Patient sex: F
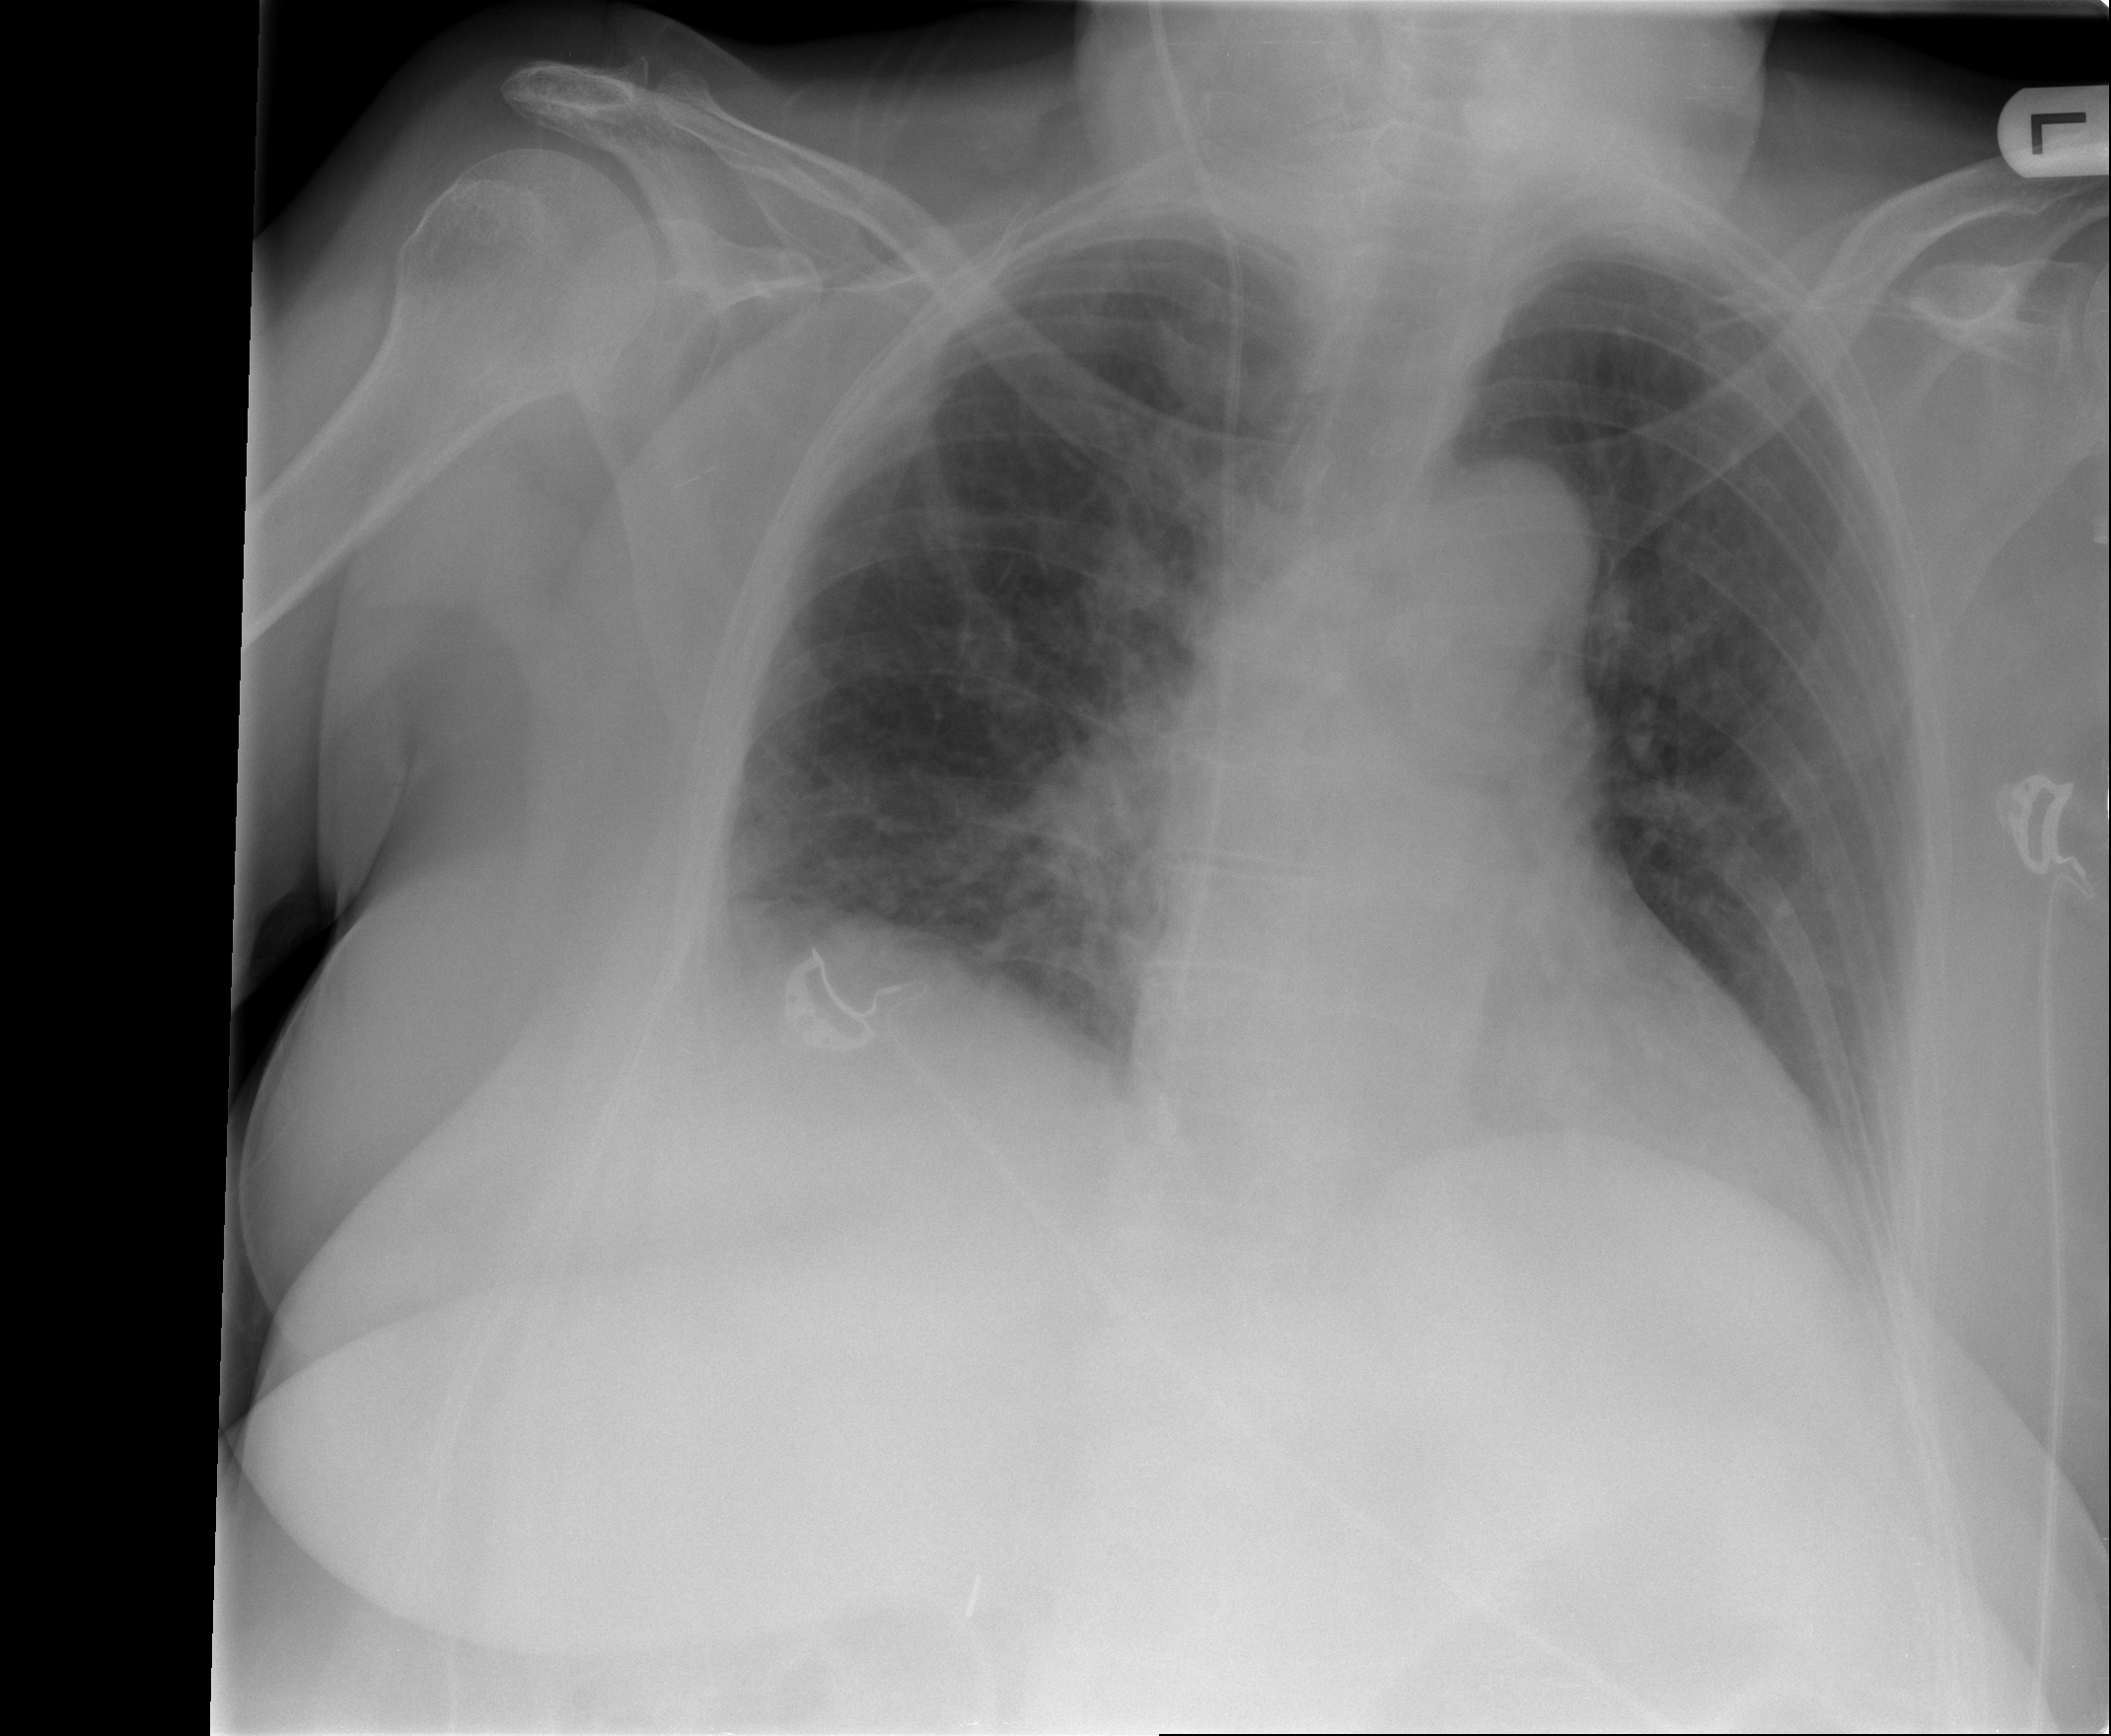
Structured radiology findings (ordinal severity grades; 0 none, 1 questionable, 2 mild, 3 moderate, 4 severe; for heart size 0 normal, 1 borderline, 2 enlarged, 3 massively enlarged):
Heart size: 0
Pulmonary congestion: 2
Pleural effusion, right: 0
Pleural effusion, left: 0
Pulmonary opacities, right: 2
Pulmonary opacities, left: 0
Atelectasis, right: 2
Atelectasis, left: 0